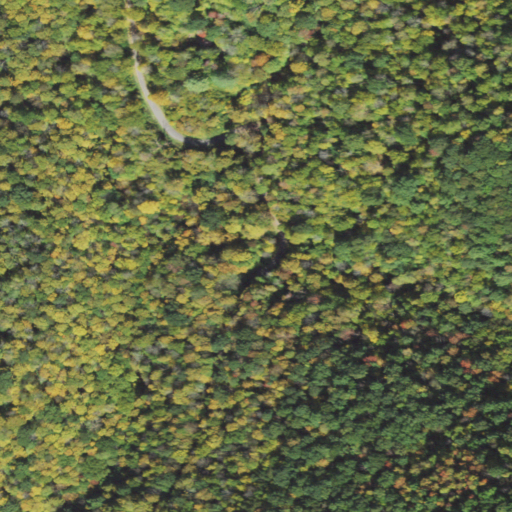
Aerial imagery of valley in Pennsylvania named Bearpen Hollow containing deciduous forest, open development, medium intensity development, mixed forest, low intensity development, and pasture